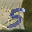
Label: 5